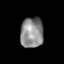
Tissue: lung
Cell type: Myeloid cells
Senescence score: 0.19
Nuclear area (px): 685
Mean DAPI intensity: 139.382